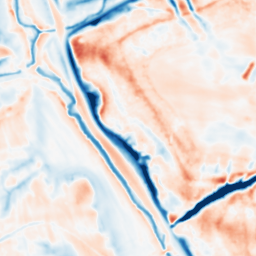
Category: multiscale
Decomposition family: dog_multiscale
Decomposition parameters: sigma_ratio: 1.4
n_scales: 6
base_sigma: 1
Upsampling method: sinc_hamming
Upsampling parameters: scale: 8
kernel_size: 16
Upsampling scale: 8